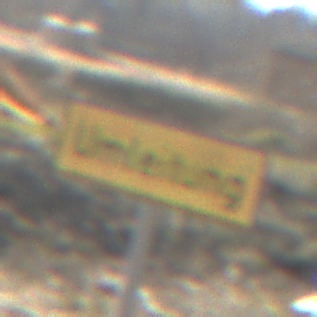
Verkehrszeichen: Umleitungsankuendigung
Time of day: MorningAfternoon
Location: Outdoor (Suburban)
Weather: PartlyCloudy
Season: NotSpecified
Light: Natural